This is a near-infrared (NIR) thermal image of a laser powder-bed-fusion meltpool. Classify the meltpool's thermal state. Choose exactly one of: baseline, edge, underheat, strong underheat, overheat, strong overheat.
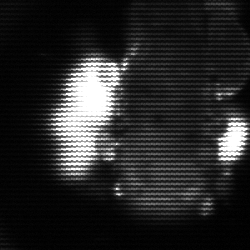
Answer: strong underheat